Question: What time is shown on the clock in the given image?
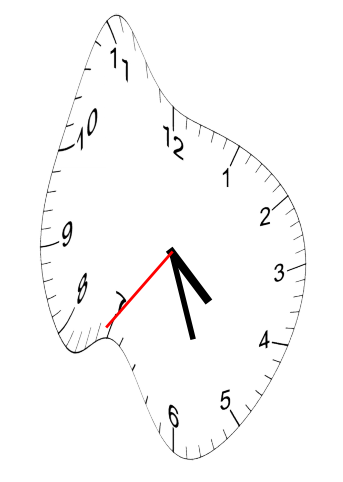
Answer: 04:26:36